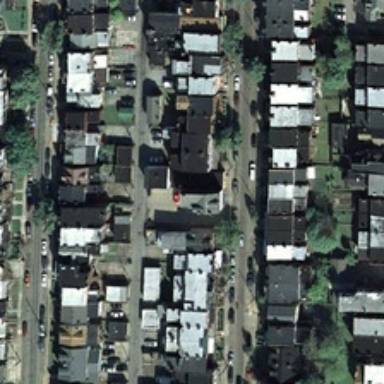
Five rows of building and some green trees are in a dense residential area .